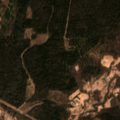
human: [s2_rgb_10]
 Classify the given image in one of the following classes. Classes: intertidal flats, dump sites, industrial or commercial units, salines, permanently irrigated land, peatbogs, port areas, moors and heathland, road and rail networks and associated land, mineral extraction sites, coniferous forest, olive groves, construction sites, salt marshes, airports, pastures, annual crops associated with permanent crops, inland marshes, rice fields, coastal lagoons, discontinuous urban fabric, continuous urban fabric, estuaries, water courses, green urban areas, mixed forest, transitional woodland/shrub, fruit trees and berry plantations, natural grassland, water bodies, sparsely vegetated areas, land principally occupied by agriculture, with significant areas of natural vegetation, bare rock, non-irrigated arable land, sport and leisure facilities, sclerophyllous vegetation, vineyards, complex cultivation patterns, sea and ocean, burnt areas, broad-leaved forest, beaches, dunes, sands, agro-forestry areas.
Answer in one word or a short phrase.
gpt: land principally occupied by agriculture, with significant areas of natural vegetation, mixed forest, transitional woodland/shrub